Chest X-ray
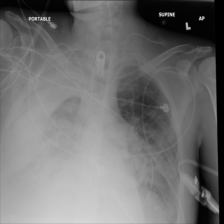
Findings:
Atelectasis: negative
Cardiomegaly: negative
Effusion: negative
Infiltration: negative
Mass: negative
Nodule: negative
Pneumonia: negative
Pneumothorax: negative
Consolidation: negative
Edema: negative
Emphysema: negative
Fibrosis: negative
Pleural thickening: positive
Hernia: negative